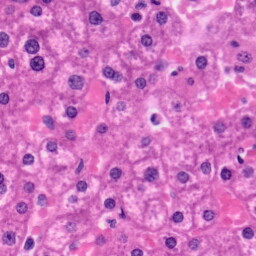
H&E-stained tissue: Liver